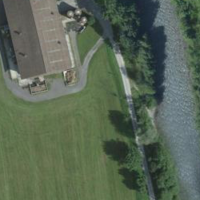
EUNIS habitat code: 24
Species observed at this site:
Euphorbia cyparissias